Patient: sex M, age 37
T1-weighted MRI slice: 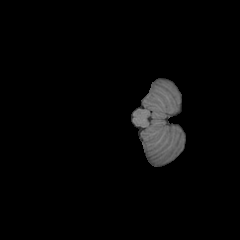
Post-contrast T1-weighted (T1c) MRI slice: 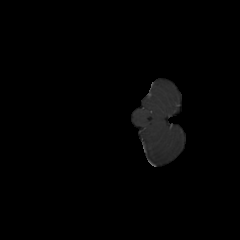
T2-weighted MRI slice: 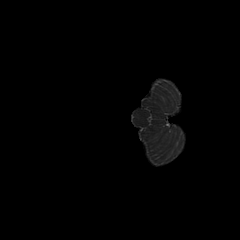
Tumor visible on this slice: no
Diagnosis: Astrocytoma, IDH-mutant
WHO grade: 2